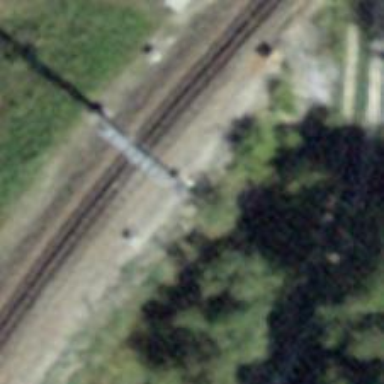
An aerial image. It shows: Catenary mast for power lines.